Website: apple
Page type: address-validator
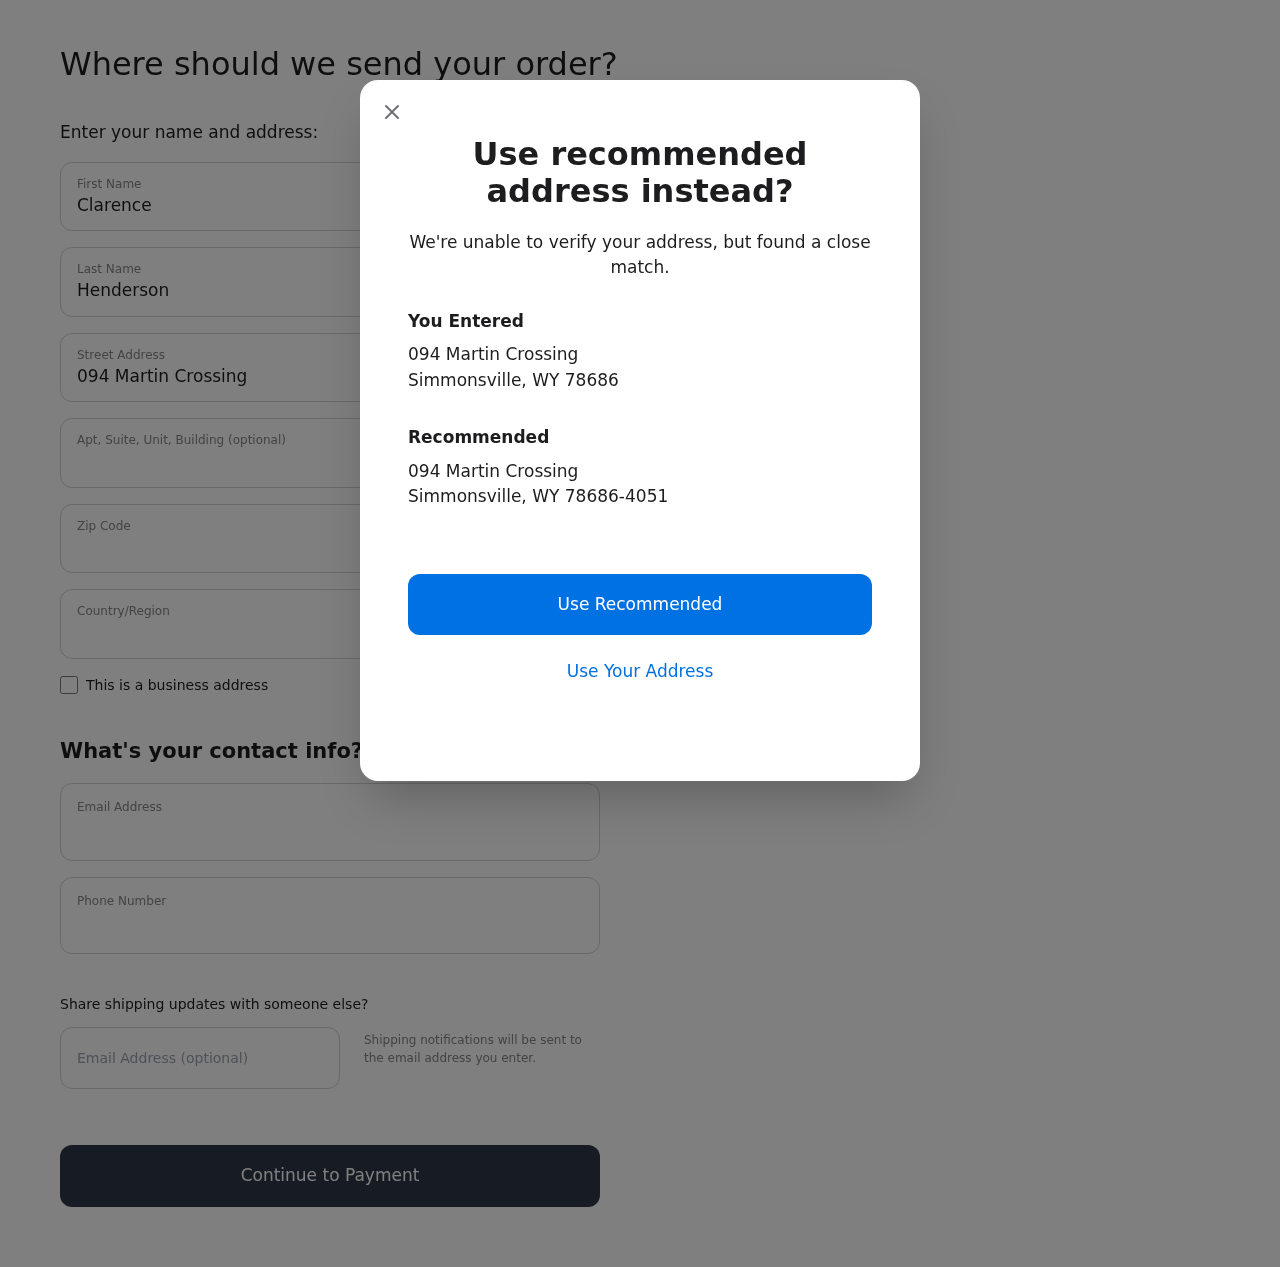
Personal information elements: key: PII_CITY
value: Simmonsville
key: PII_COUNTRY
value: United States
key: PII_EMAIL
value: clarence.henderson@hotmail.com
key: PII_FIRSTNAME
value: Clarence
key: PII_GIFT_EMAIL
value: ekane@hotmail.com
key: PII_LASTNAME
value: Henderson
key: PII_PHONE
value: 7305567766
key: PII_POSTCODE
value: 78686
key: PII_POSTCODE_FULL
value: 78686-4051
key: PII_STATE_ABBR
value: WY
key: PII_STREET
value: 094 Martin Crossing
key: PII_CITY2
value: Simmonsville
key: PII_STATE_ABBR2
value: WY